Field crop: maize
Growth stage: 2
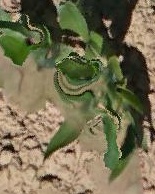
Species: maize